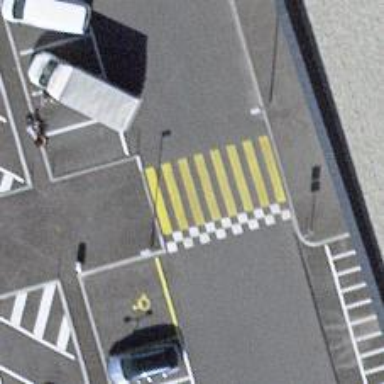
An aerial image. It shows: Uncontrolled zebra crossing on the road.